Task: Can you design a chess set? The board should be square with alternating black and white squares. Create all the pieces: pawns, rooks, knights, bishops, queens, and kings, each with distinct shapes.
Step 845:
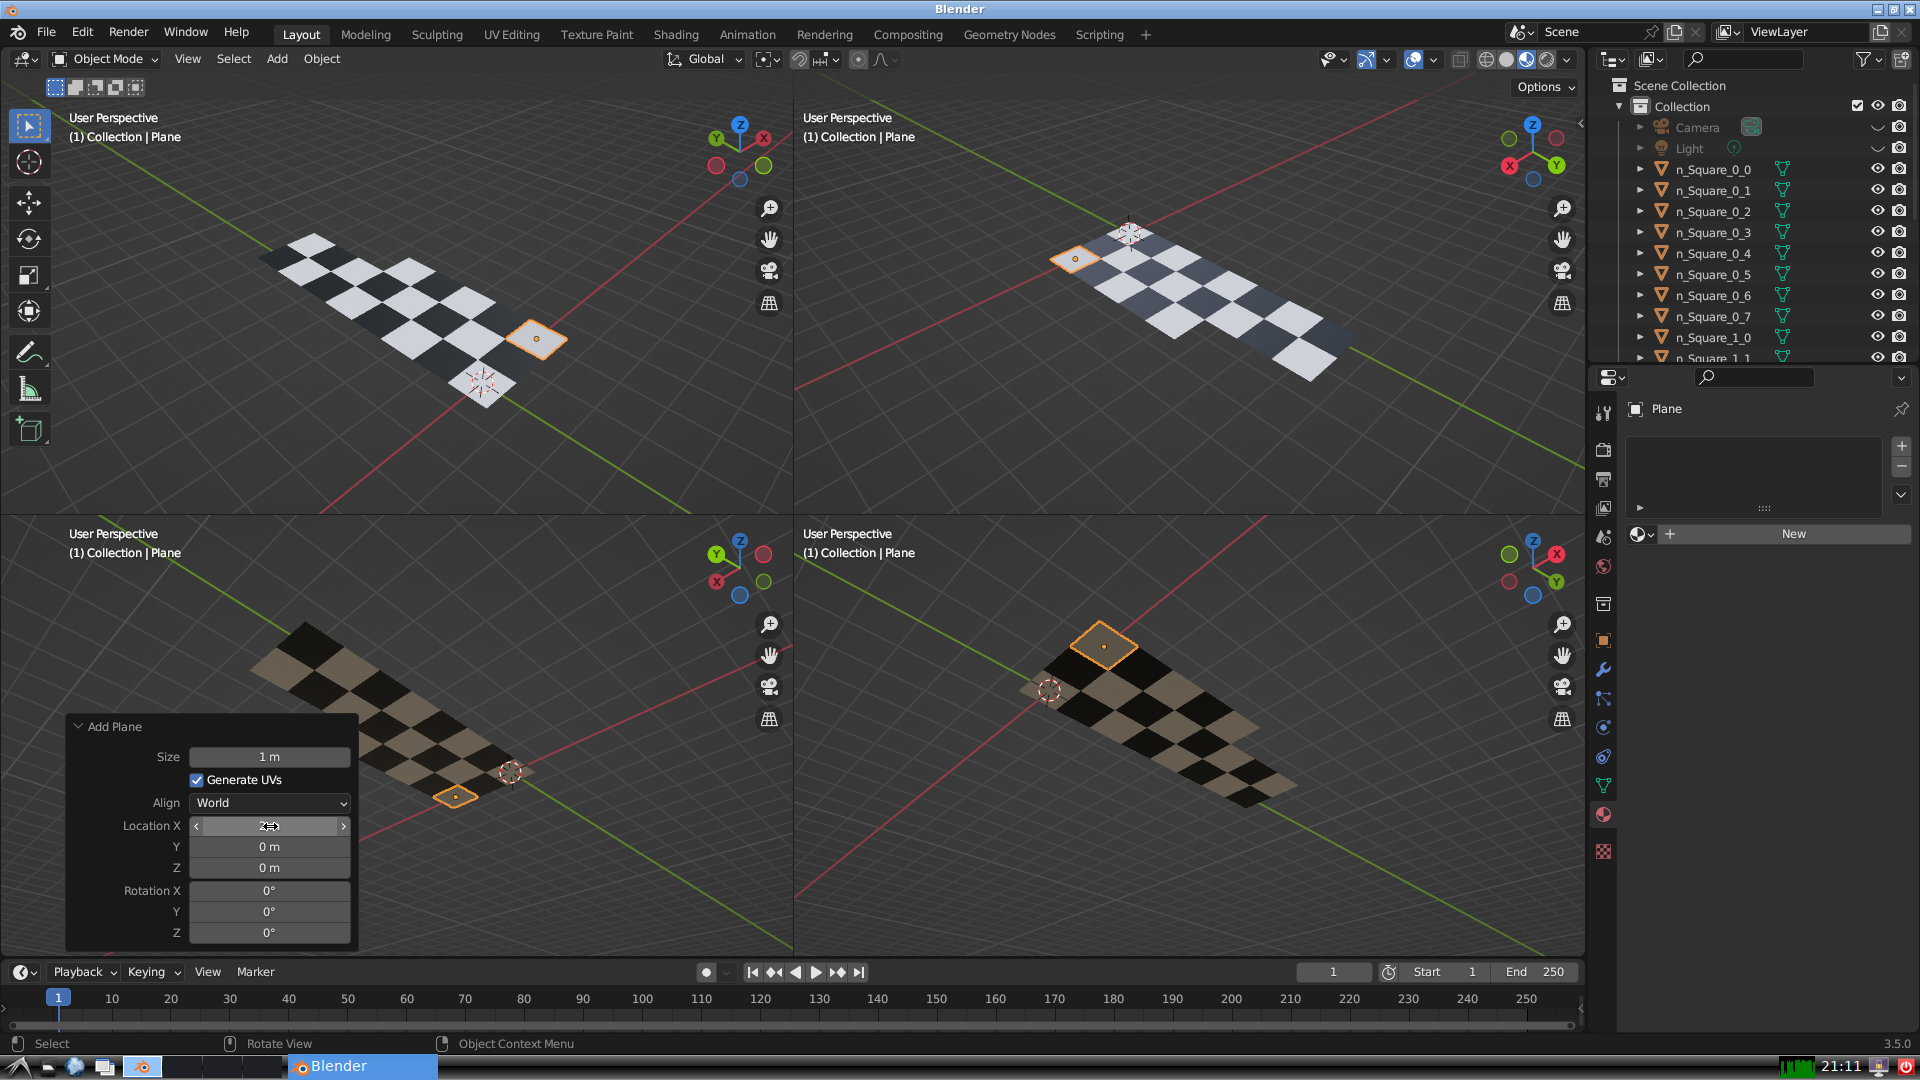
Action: {"mouse_move": [270, 846]}